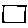
Label: square